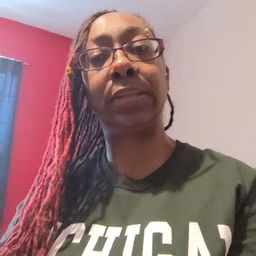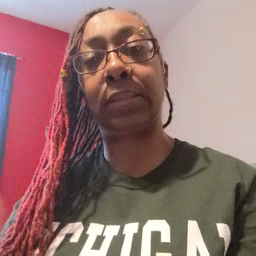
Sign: see